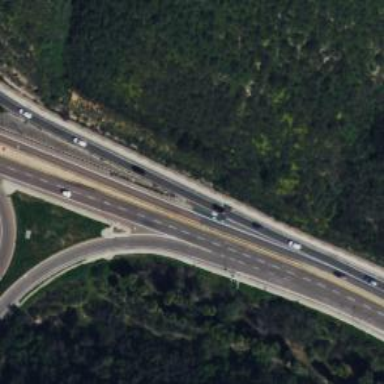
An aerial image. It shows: Trunk link highway with asphalt surface.